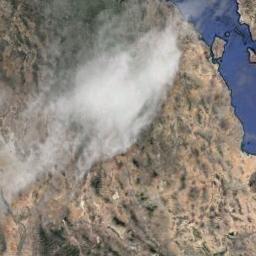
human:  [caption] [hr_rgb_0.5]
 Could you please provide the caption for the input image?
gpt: The white cloud is above the land and a lake .

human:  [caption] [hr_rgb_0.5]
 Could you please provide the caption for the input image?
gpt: The stratus clouds are located above the sea and the wasteland while some ups and downs are on the wasteland .

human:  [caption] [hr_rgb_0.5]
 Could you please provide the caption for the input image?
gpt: White clouds on yellow land and blue sea .

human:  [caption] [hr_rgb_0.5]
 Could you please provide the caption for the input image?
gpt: A thin cloud floated over the sea .

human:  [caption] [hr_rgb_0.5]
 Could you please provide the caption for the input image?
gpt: There are gray gauzy clouds over a brown plain .